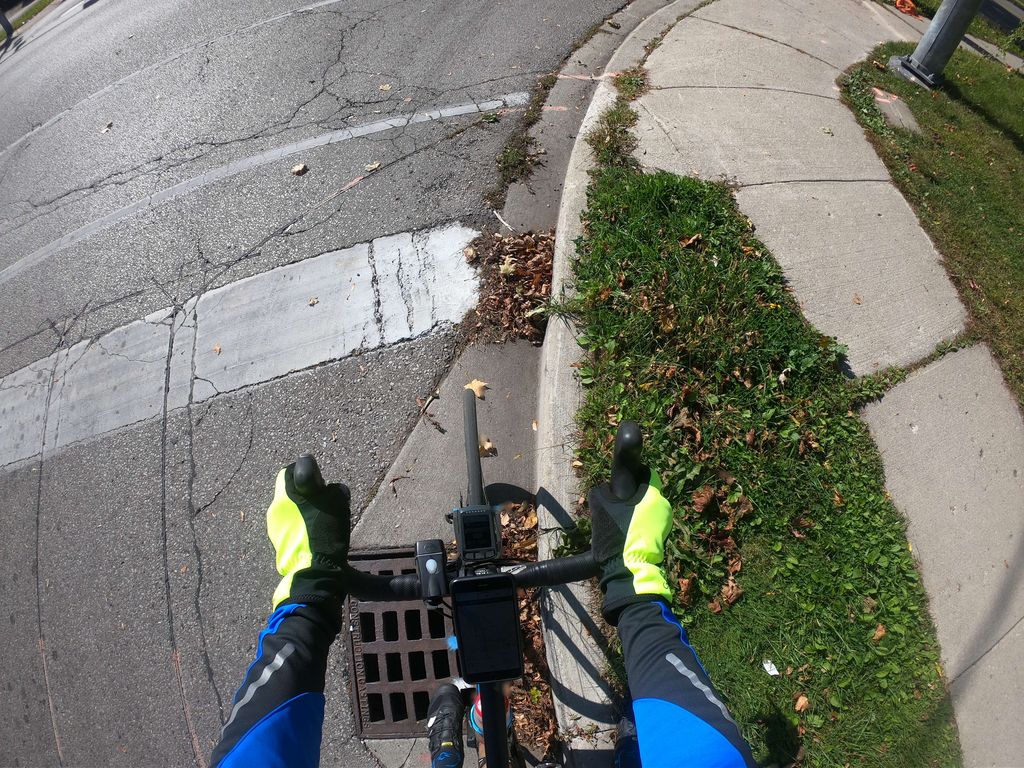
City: kitchener-waterloo